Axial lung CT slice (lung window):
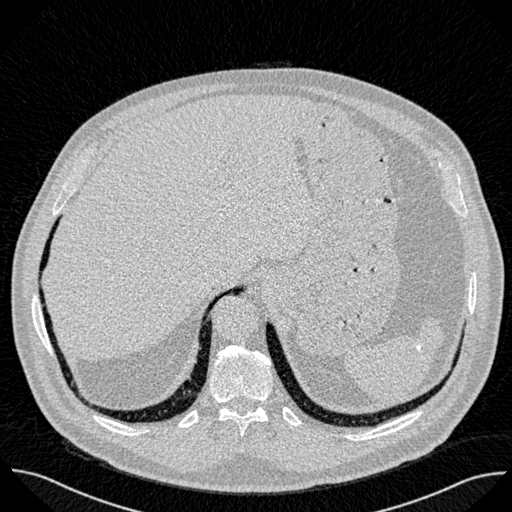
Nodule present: no